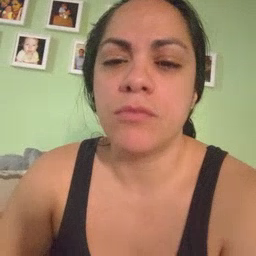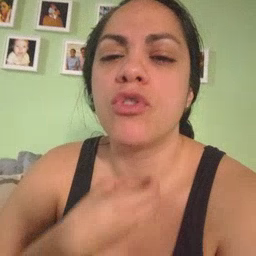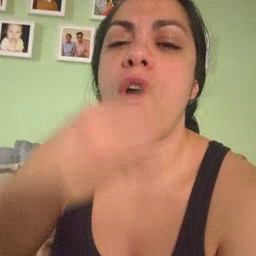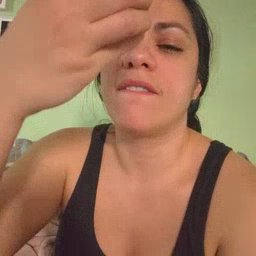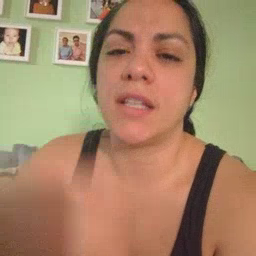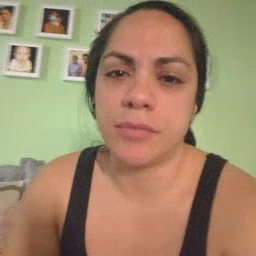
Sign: giraffe